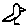
Label: bird